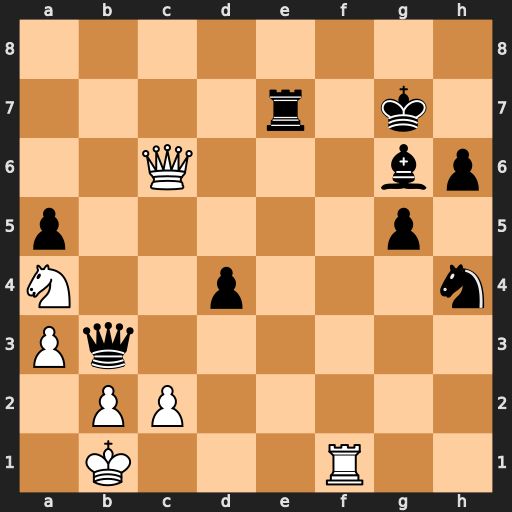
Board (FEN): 8/4r1k1/2Q3bp/p5p1/N2p3n/Pq6/1PP5/1K3R2
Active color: w
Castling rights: -
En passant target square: -
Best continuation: Qf6+ Kh7 Qxe7+